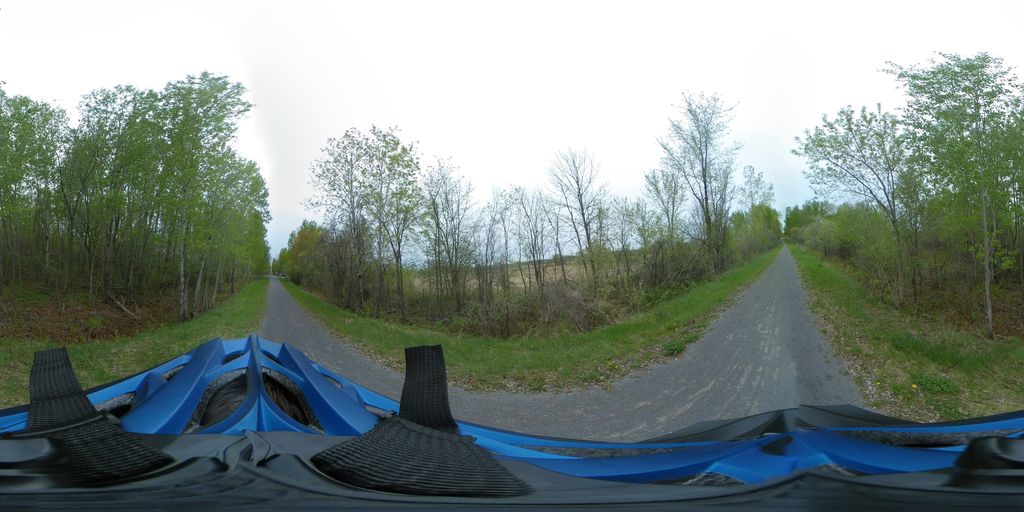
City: ottawa-gatineau